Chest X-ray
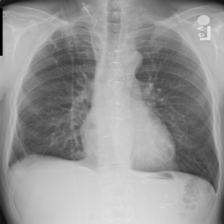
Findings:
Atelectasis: negative
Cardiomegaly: negative
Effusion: positive
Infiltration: negative
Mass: negative
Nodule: negative
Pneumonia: negative
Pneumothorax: negative
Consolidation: negative
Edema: negative
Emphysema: negative
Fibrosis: negative
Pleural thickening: positive
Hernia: negative